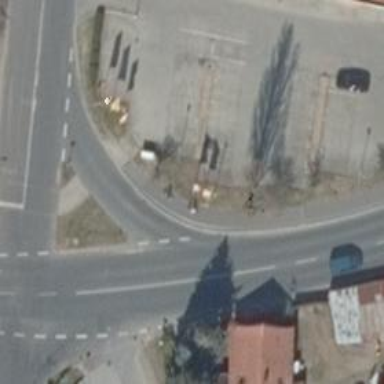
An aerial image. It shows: Asphalt footway.